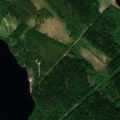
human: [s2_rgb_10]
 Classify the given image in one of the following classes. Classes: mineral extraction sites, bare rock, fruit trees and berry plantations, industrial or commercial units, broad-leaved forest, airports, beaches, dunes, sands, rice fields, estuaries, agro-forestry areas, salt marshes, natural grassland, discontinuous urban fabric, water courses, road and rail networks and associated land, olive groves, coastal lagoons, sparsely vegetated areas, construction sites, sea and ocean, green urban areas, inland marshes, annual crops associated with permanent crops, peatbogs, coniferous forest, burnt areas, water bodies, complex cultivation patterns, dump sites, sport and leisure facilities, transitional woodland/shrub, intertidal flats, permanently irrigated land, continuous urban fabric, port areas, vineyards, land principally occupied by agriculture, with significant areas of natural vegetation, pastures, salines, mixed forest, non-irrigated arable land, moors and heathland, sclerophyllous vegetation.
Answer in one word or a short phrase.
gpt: coniferous forest, mixed forest, transitional woodland/shrub, water bodies